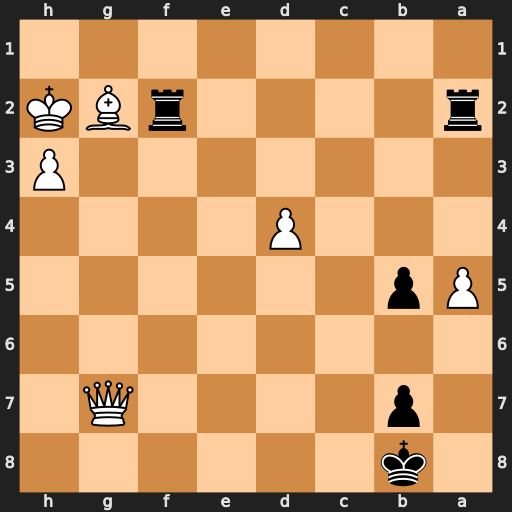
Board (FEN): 1k6/1p4Q1/8/Pp6/3P4/7P/r4rBK/8
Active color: b
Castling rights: -
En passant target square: -
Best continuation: Rxg2+ Qxg2 Rxg2+ Kxg2 b4 h4 b3